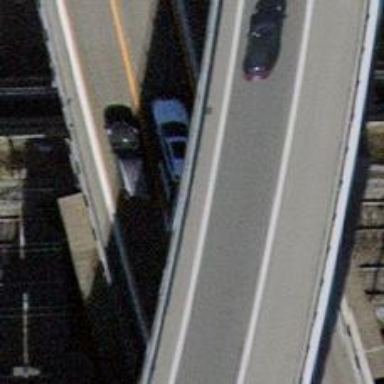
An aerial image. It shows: Motorway bridge with asphalt surface.